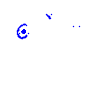
Particle: electron